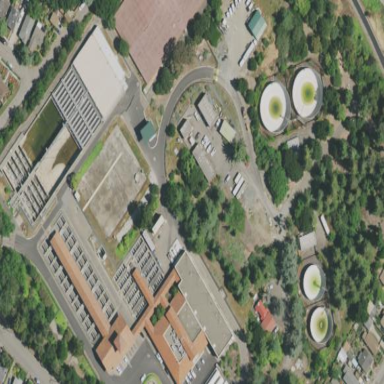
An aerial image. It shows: Water works facility.